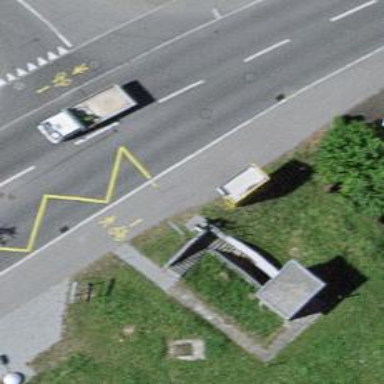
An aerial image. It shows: Platform for public transport and road usage.